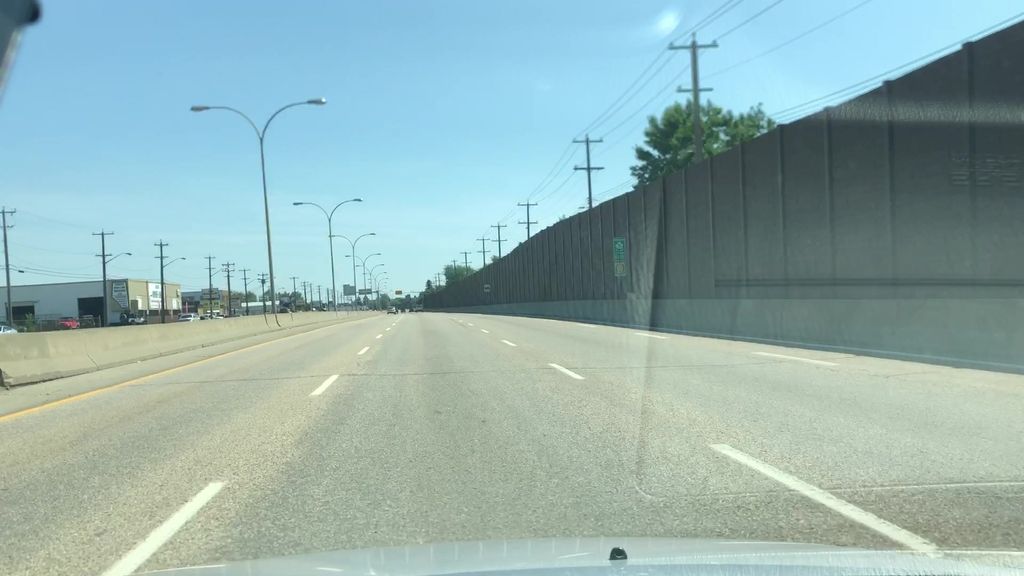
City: edmonton